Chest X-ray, PA view. Patient: 90 years old, sex F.
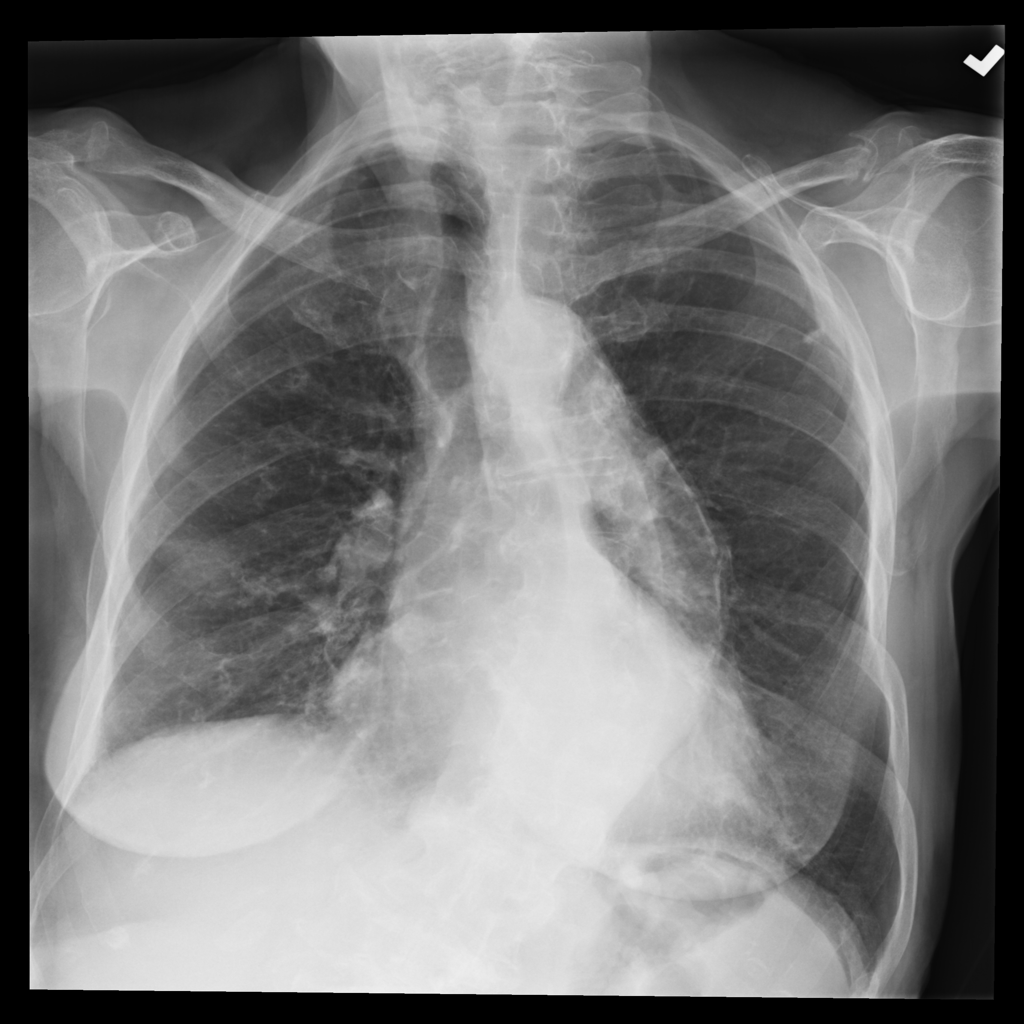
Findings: Infiltration